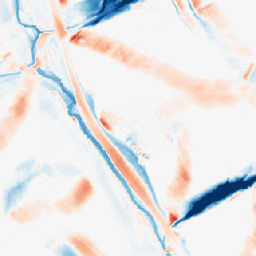
Category: morphological
Decomposition family: morphological_diamond
Decomposition parameters: operation: average
radius: 20
Upsampling method: area
Upsampling parameters: scale: 4
Upsampling scale: 4